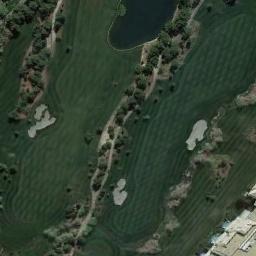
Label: golf_course